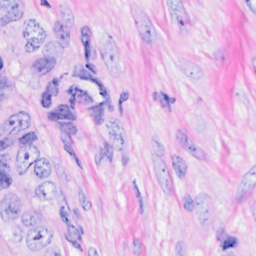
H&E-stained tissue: Breast